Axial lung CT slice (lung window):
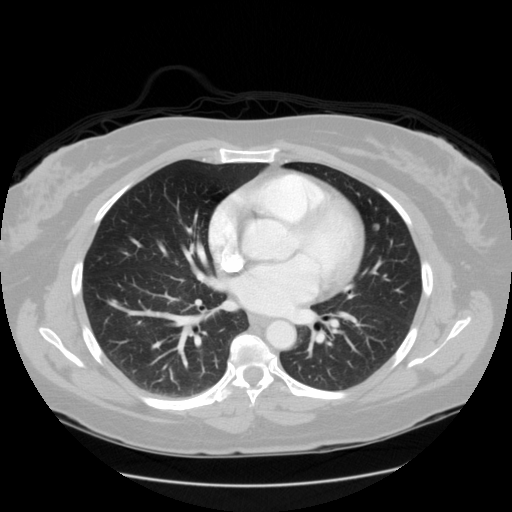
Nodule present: yes
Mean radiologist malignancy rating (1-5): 2.667